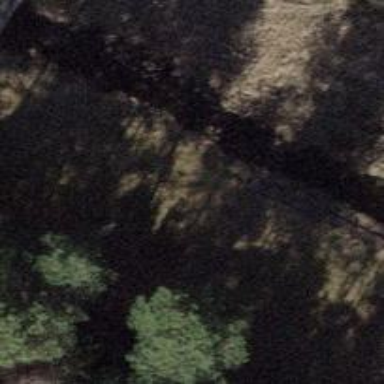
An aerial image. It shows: Path.